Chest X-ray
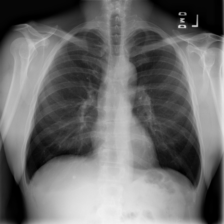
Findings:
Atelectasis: negative
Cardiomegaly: negative
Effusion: negative
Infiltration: negative
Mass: negative
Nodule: negative
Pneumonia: negative
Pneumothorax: negative
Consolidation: negative
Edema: negative
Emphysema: negative
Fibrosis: negative
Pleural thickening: negative
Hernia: negative